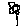
Label: flower